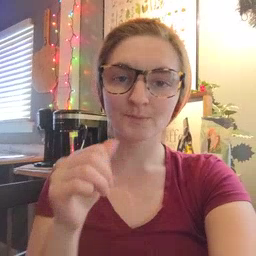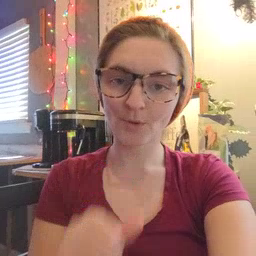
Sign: potty